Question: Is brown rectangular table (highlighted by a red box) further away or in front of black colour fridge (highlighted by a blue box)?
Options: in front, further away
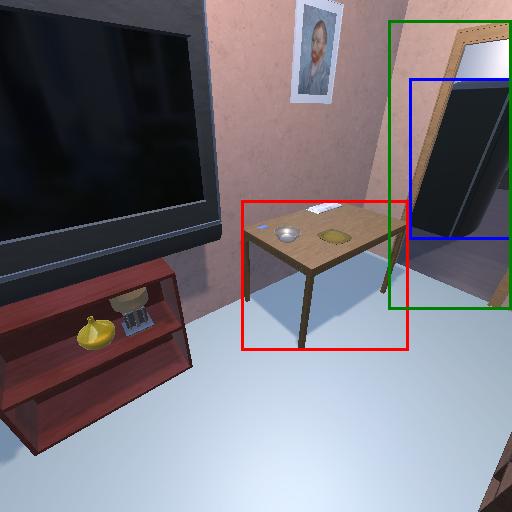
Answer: in front